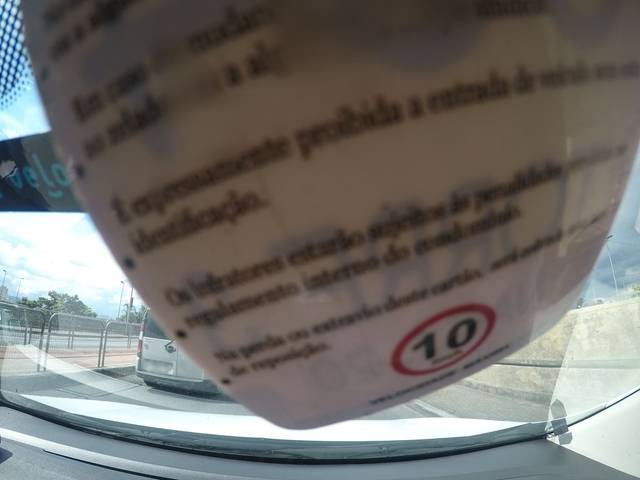
Region: Brazil
Coordinates: -23.529, -46.598